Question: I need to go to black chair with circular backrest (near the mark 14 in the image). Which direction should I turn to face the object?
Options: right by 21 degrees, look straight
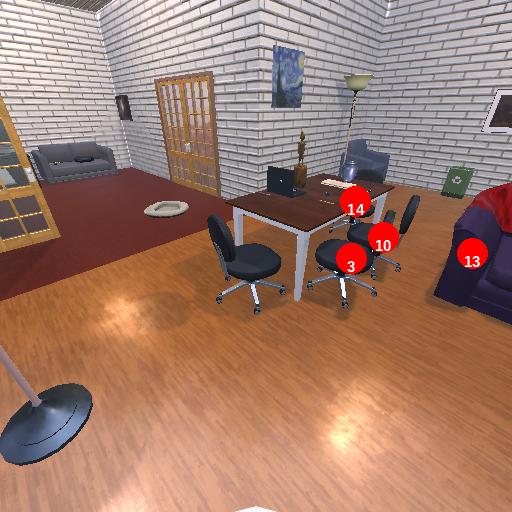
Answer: right by 21 degrees